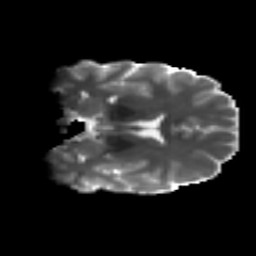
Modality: T2w
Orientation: coronal
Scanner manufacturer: siemens
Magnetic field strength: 3 T
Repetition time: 4.16 s
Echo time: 0.0806 s